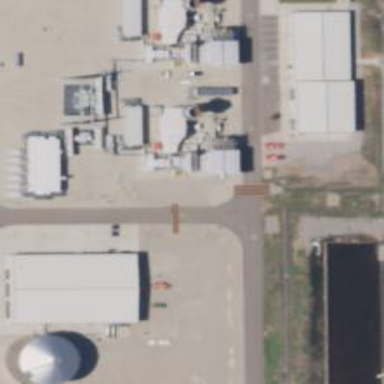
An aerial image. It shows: Gas turbine generator.